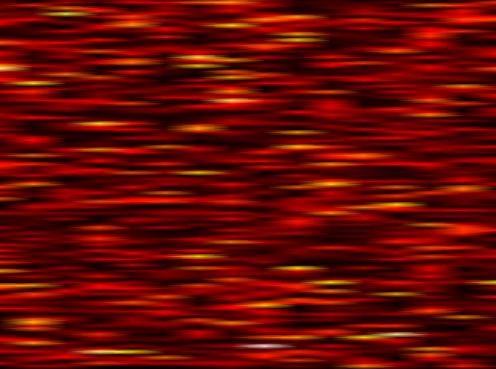
Label: UFMC